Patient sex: F
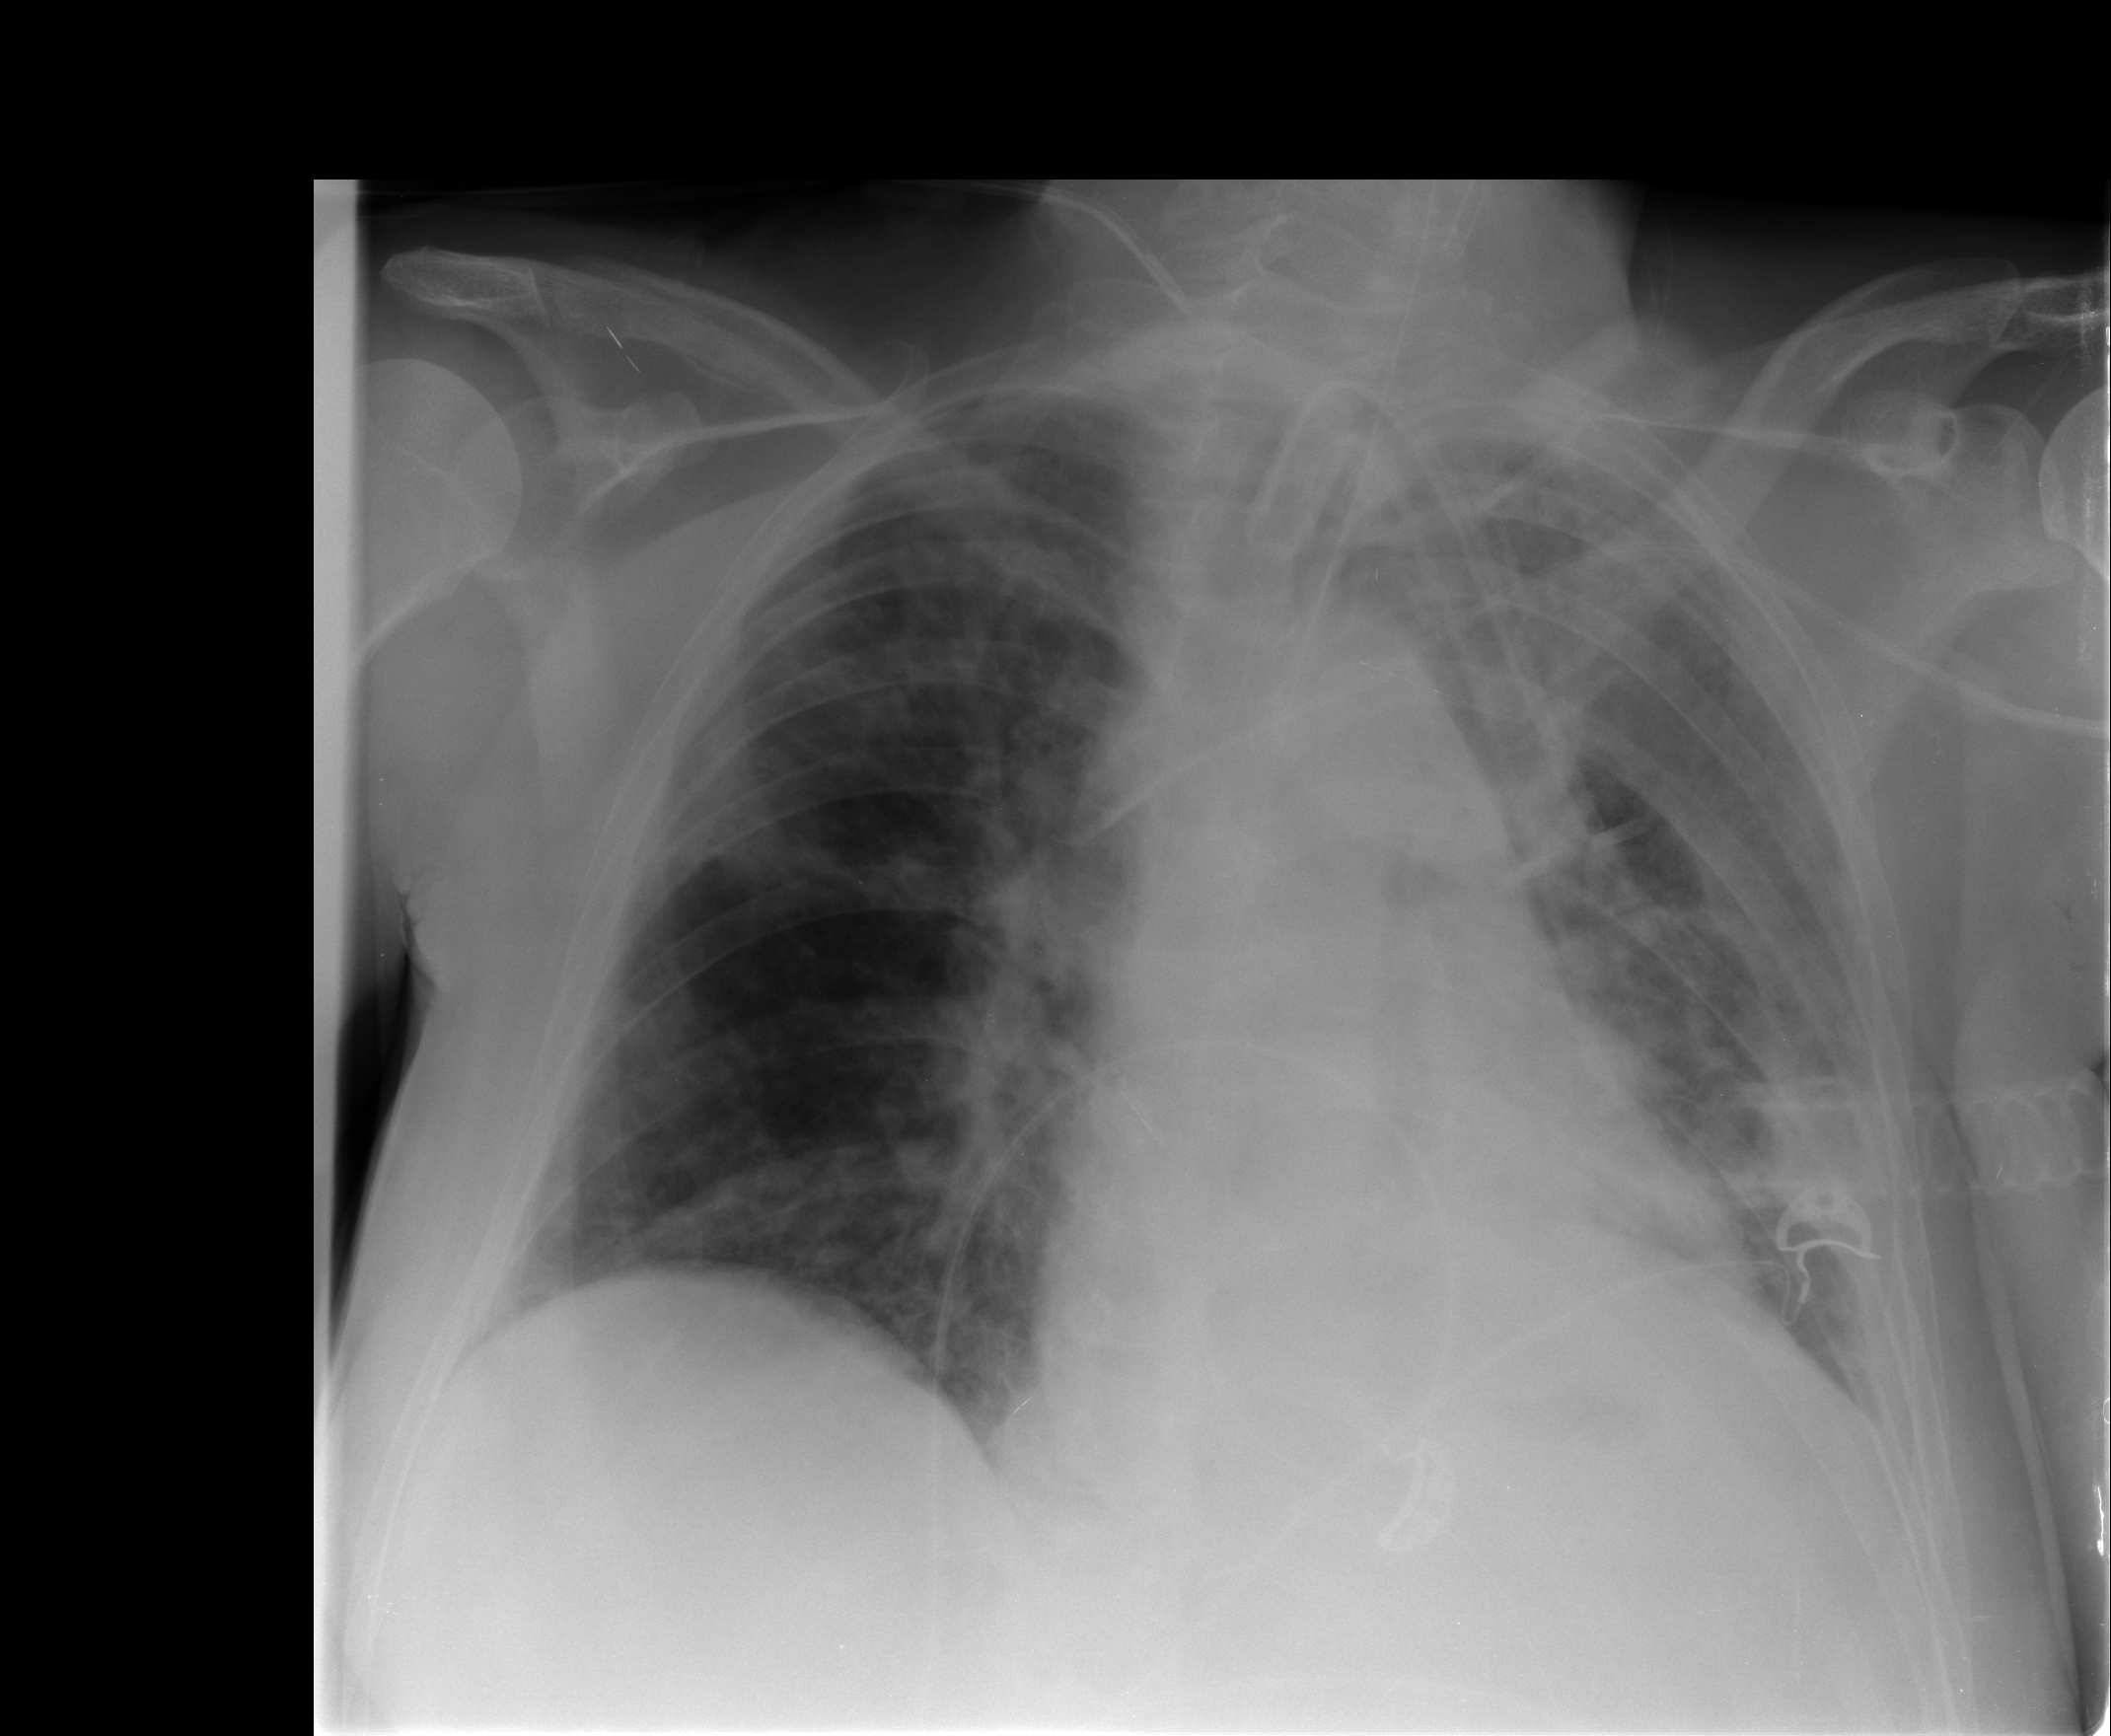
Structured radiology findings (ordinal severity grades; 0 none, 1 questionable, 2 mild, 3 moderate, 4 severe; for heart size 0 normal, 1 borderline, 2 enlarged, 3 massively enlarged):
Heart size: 2
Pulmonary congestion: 2
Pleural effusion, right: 1
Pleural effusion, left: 2
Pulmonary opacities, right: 2
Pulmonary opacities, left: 2
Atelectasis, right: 2
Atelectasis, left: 3